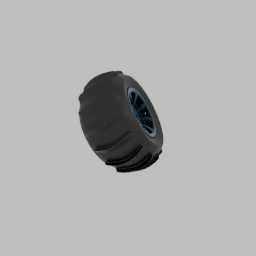
Label: mechanical